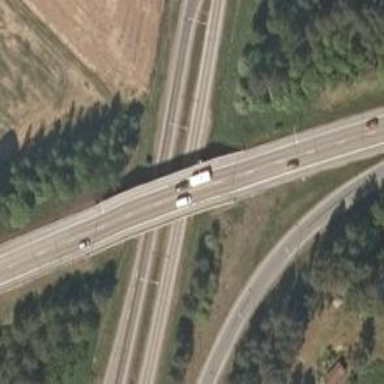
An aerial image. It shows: Asphalt surface on bridge.